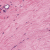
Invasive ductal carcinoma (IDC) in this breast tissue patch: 0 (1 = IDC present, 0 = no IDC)